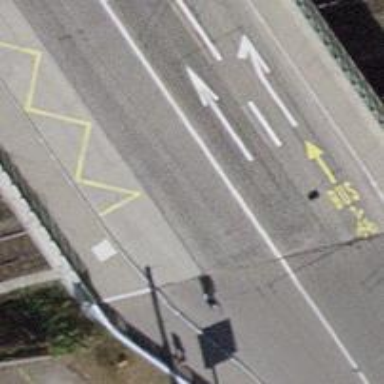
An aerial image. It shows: Primary highway bridge with asphalt surface. There are trolley wires present and separate sidewalks on both sides.